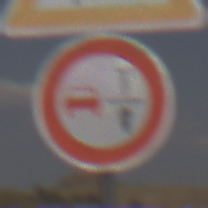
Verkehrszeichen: VerbotUeberholenEinspurigeFahrzeuge
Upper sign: SeitenwindVonLinks
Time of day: Midday
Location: Outdoor (Nature)
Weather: PartlyCloudy
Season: NotSpecified
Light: Natural